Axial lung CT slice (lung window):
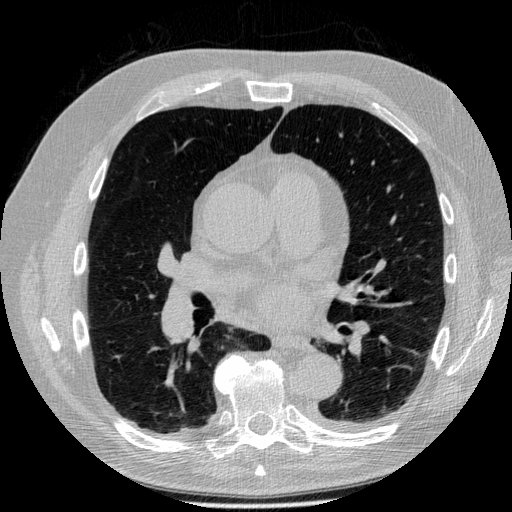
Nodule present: no